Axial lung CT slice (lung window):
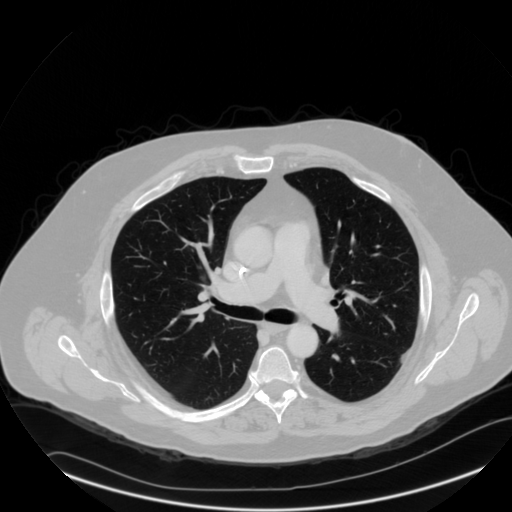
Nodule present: no